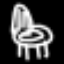
Label: chair